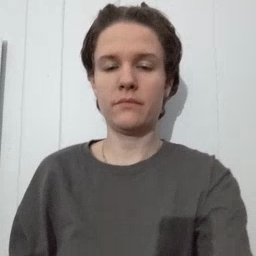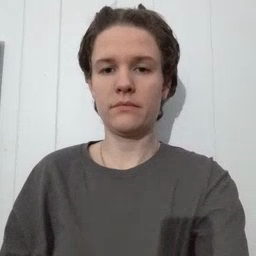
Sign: hungry